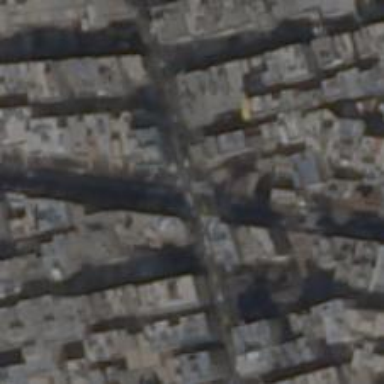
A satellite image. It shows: Crossing road.